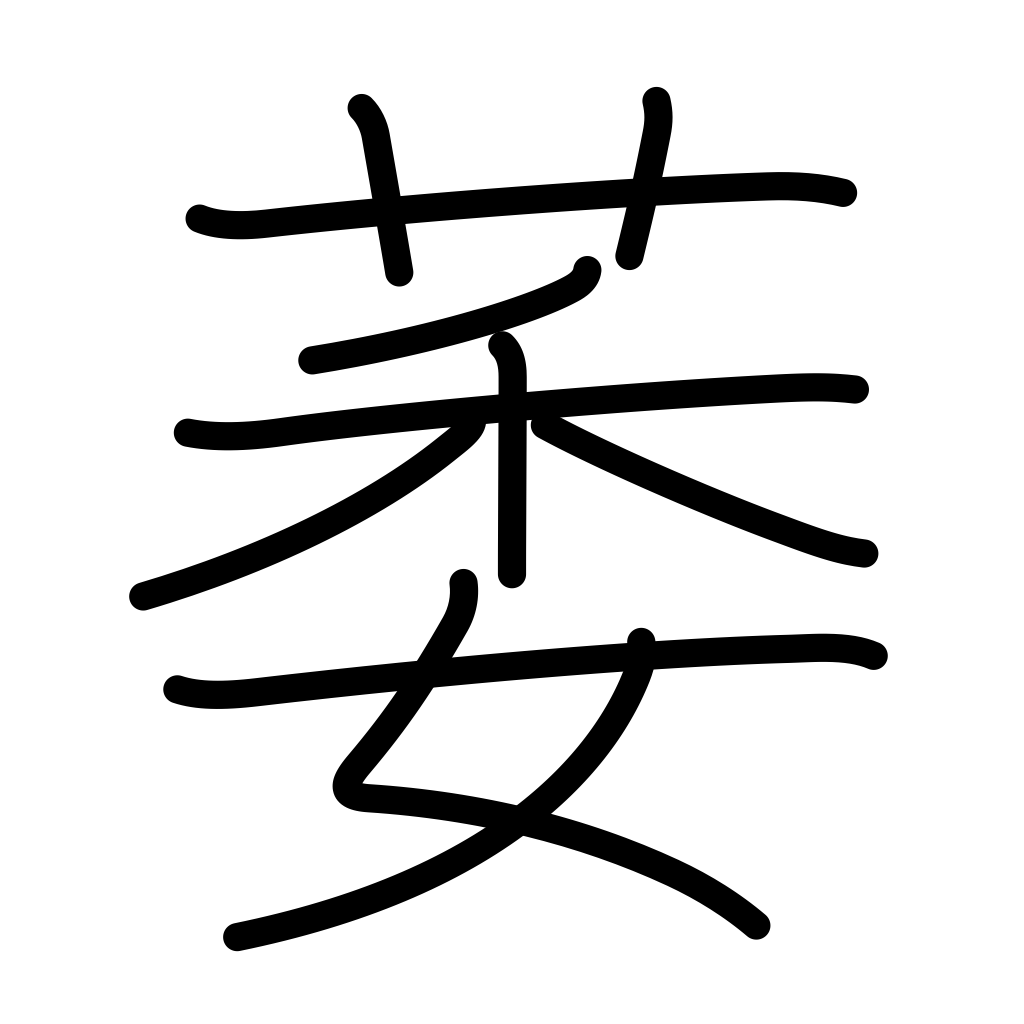
Meaning: wither, droop, lame